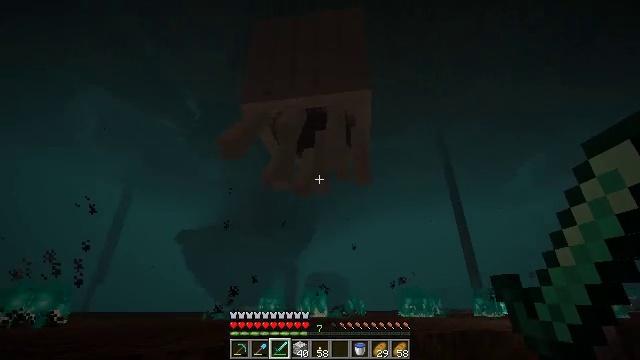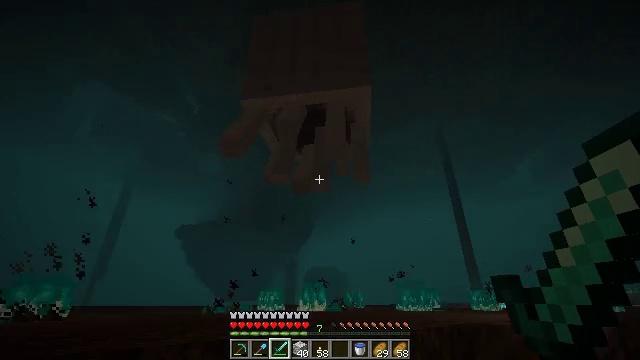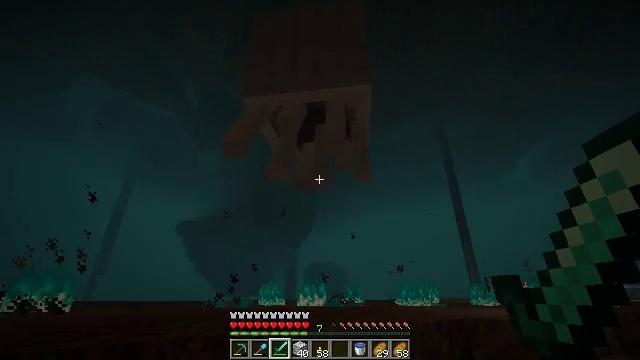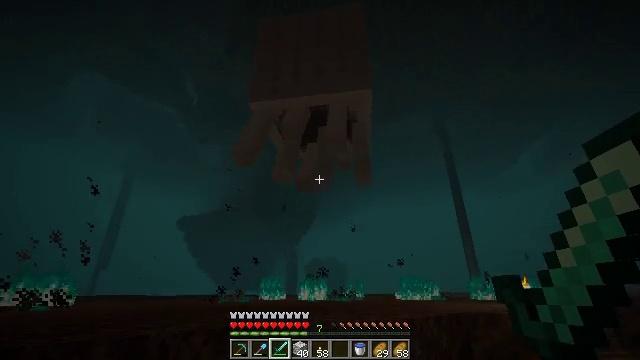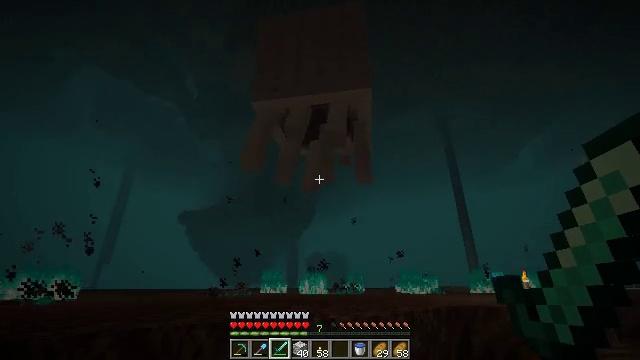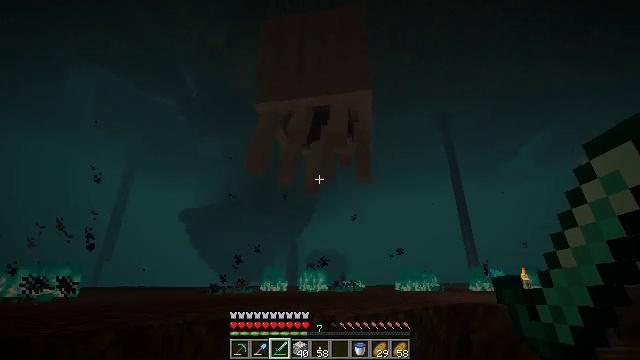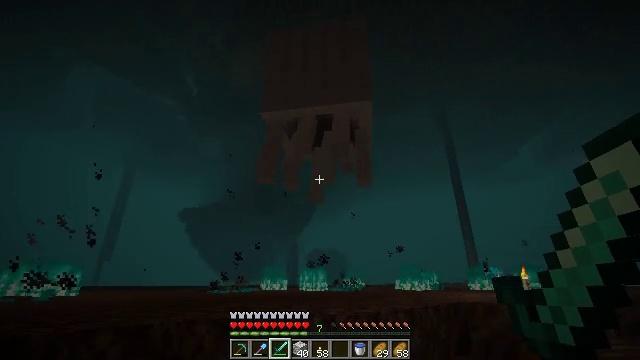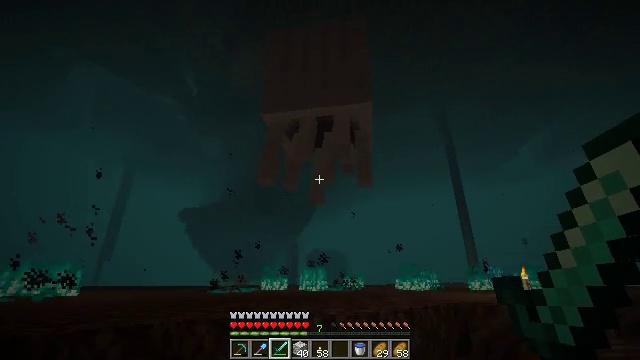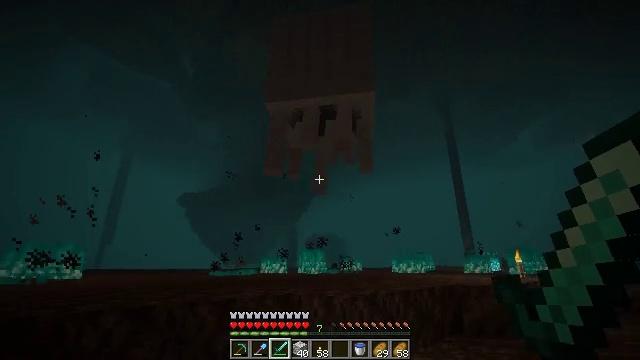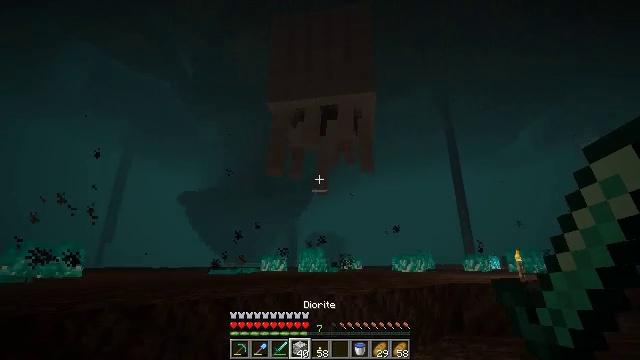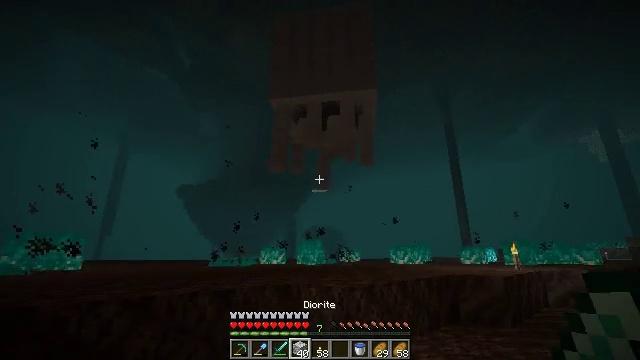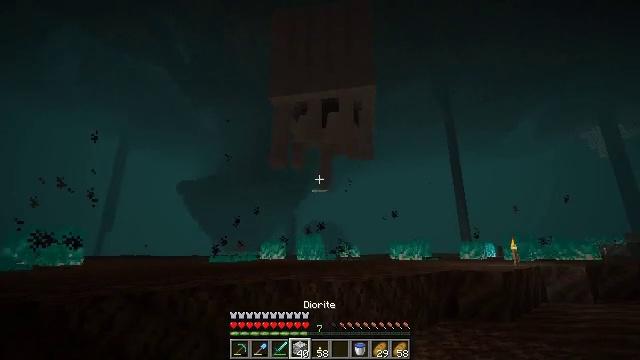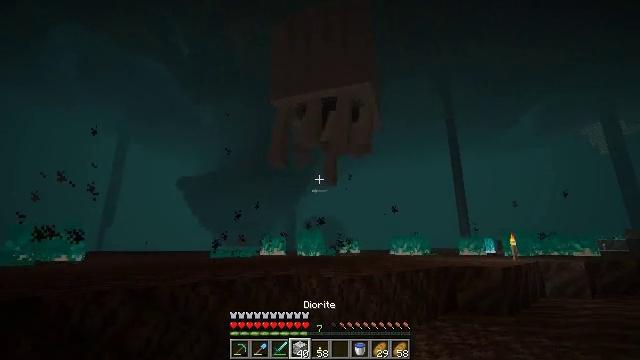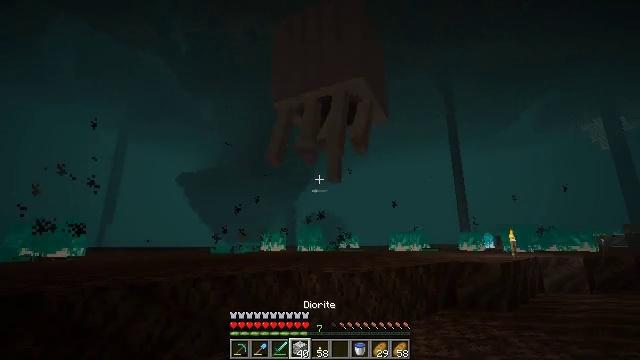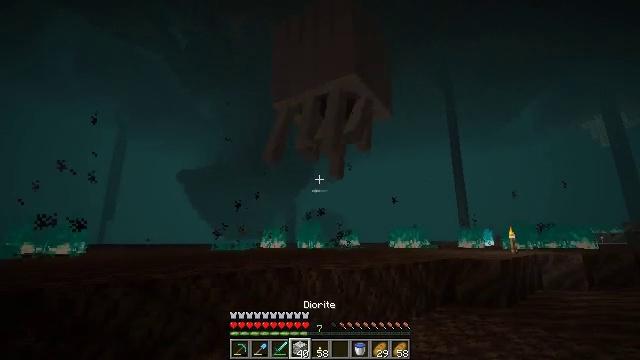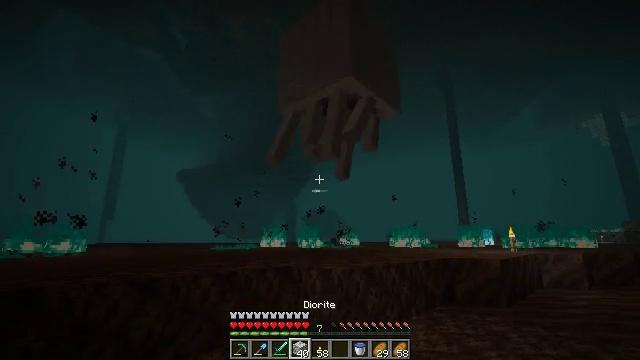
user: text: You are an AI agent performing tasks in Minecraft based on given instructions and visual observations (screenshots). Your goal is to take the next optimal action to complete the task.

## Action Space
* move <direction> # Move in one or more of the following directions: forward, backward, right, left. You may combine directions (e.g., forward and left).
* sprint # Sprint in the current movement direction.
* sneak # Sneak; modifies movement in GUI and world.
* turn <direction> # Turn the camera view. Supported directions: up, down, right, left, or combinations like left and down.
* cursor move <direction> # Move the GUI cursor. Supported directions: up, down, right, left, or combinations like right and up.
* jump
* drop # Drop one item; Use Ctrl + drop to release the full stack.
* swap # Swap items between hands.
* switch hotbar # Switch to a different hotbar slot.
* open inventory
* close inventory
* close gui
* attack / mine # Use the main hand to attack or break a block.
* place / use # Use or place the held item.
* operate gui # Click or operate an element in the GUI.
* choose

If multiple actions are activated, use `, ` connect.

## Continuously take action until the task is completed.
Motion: motion action
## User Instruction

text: Clear the area by removing soul fire.
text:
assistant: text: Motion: turn down
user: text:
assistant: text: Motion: no_op
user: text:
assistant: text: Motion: turn down
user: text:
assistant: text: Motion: turn down
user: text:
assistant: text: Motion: no_op
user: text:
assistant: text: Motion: no_op
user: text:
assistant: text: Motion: no_op
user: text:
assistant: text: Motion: turn down
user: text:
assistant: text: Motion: no_op
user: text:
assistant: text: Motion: turn down
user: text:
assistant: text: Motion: no_op
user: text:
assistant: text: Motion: no_op
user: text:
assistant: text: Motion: no_op
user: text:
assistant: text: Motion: no_op
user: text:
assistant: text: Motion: no_op
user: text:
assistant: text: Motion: move right
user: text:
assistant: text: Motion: move forward and move right
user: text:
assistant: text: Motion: move forward and move right
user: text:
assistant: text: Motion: move forward and move right
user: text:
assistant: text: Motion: move forward and move right
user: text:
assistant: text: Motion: move forward and move right
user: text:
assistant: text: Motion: move forward and move right
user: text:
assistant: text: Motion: move forward and move right
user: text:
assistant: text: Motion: move forward and move right
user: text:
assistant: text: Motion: move forward and move right
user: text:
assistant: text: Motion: move forward and move right
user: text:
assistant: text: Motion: move forward and move right, turn right
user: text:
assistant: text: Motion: move forward and move right, turn right
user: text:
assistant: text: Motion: move forward and move right, turn right
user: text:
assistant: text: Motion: move forward, turn right